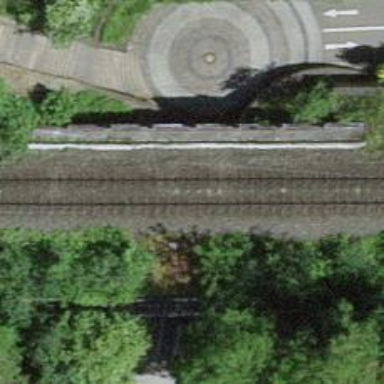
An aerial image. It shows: Path going through tunnel.